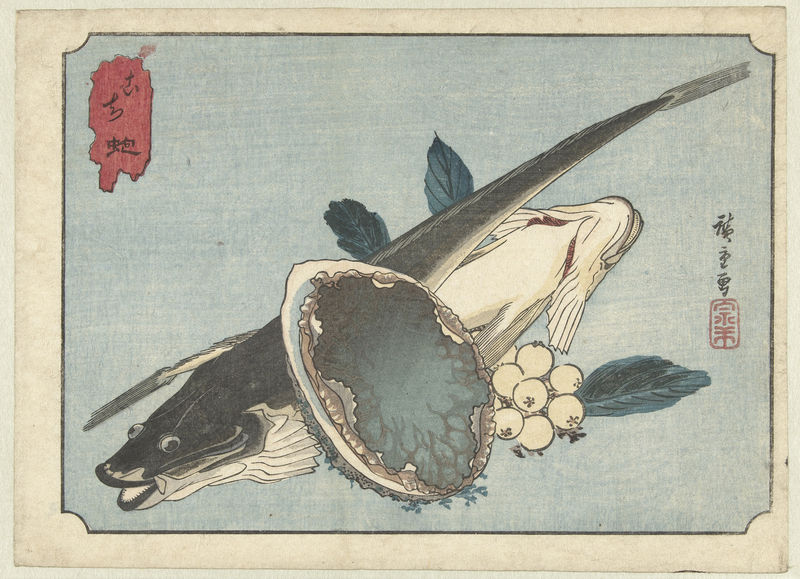
Titel: Platvissen, abalone en bessen
Künstler: Utagawa Hiroshige (I)
Standort: Amsterdam
Institution: Rijksmuseum
Schlagwörter: blau, blätter, weiß, grün, schwarz, malerei, augen, tot, bild, blatt, lächeln, japan, essen, japanisch, schriftzeichen, lachen, beeren, asien, asiatisch, chinesisch, fisch, zähne, maul, muschel, fische, flossen, wels, eier, jaoan, fischaugen, rogen, roge, nrogen, fisce